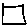
Label: square